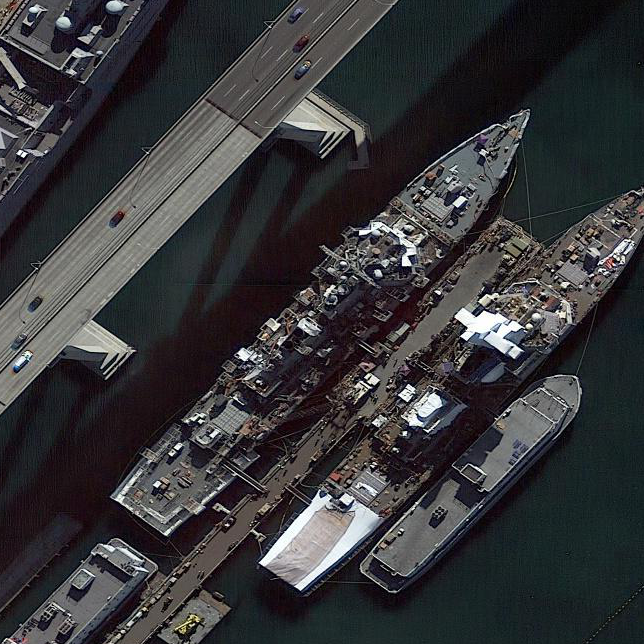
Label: destroyer